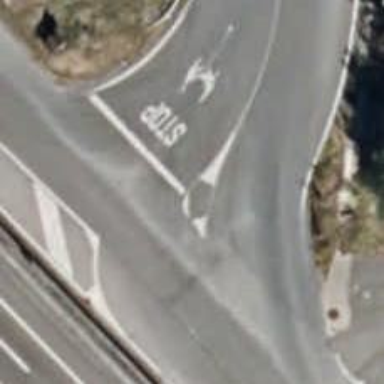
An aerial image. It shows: Stop road.